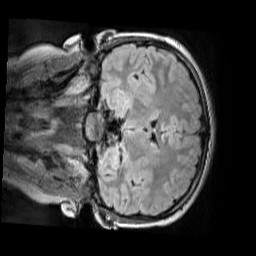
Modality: FLAIR
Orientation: coronal
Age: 10
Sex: male
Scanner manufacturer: siemens
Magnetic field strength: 3 T
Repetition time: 5 s
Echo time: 0.388 s